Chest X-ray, PA view. Patient: 45 years old, sex M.
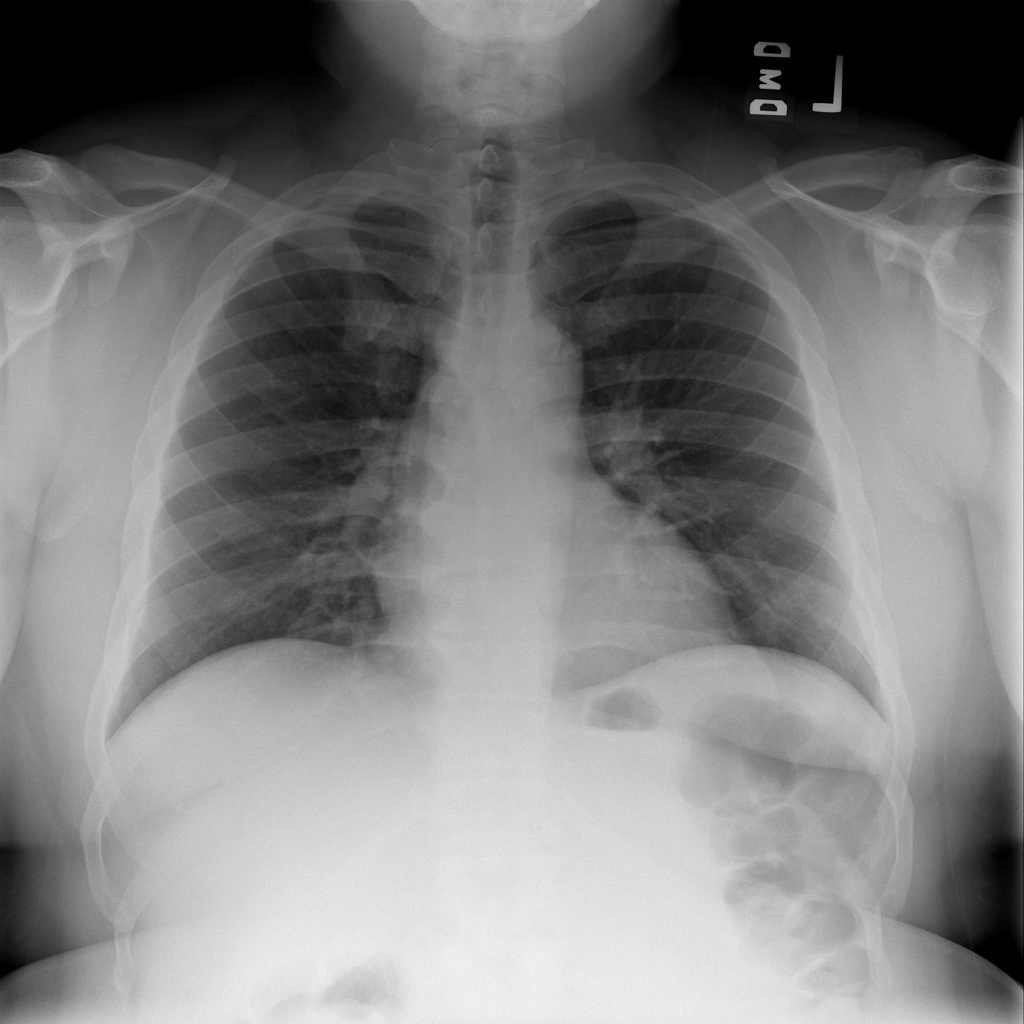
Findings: No Finding